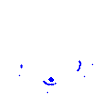
Particle: electron